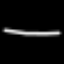
Label: line